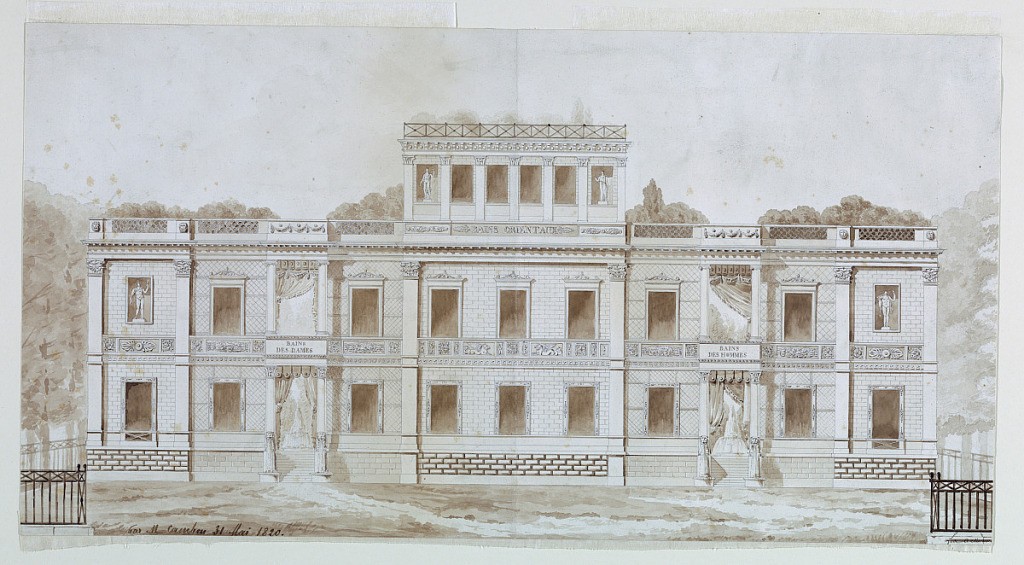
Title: Design for a Turkish Bath Pavilion
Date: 1820
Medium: Pen and ink, brush and brown wash, graphite on paper
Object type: drawing
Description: Three story building with a two story wing either end pilasters and friezes in the classic revival style.